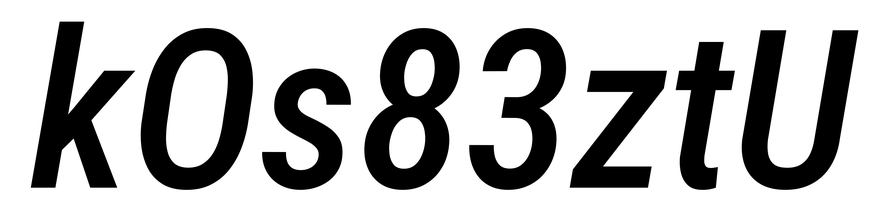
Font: Roboto-Italic_Condensed_Medium_Italic